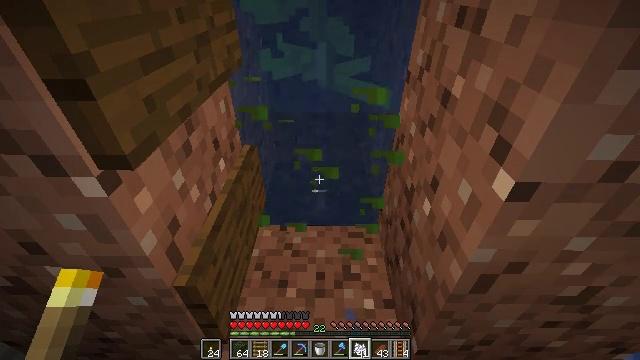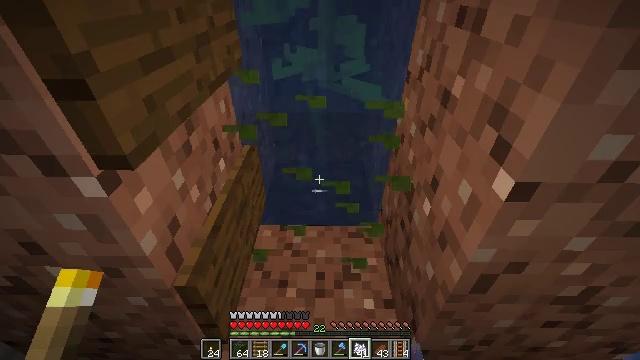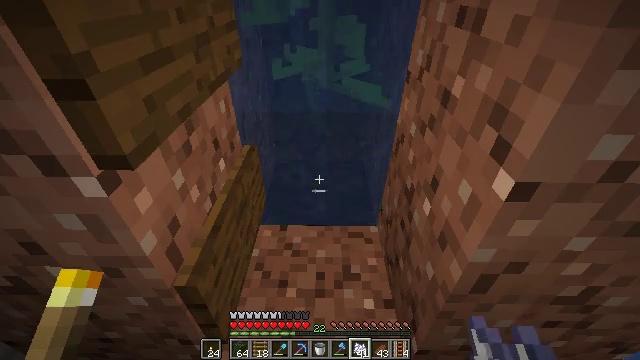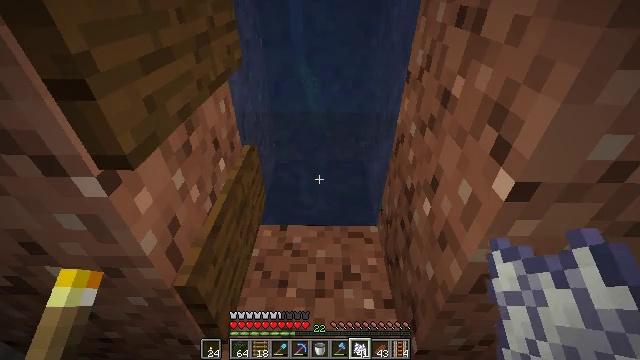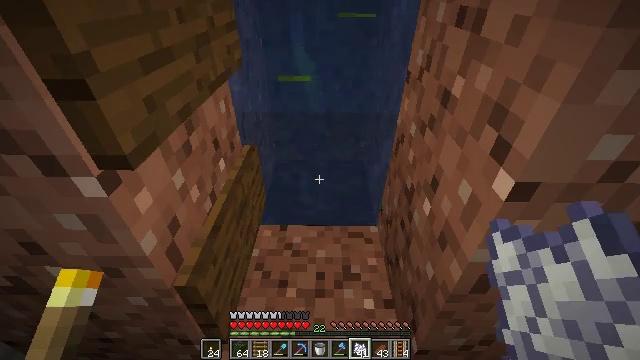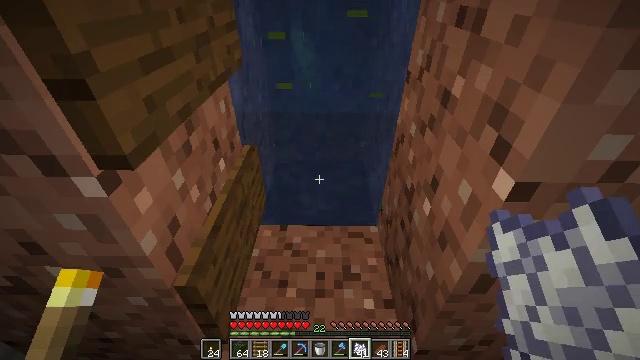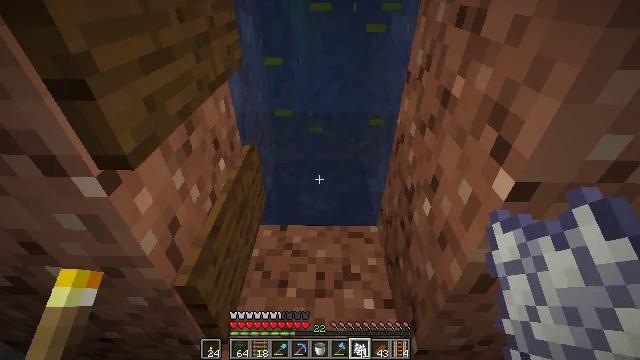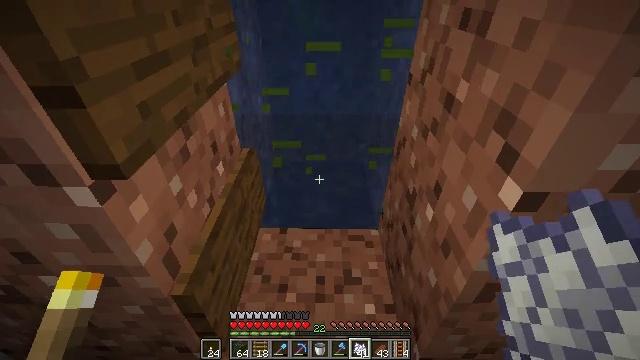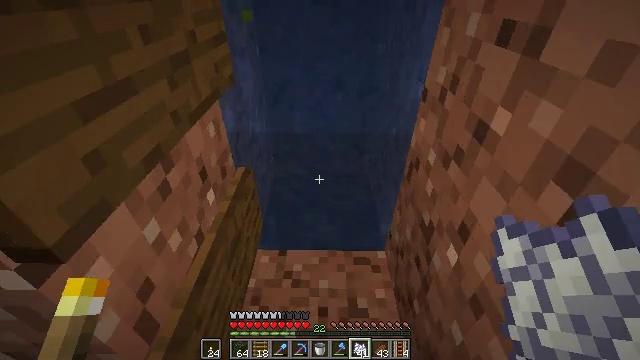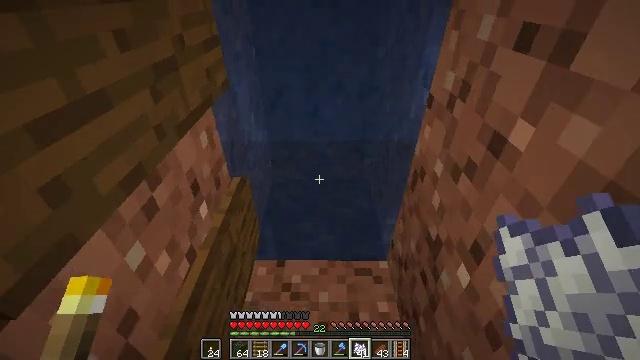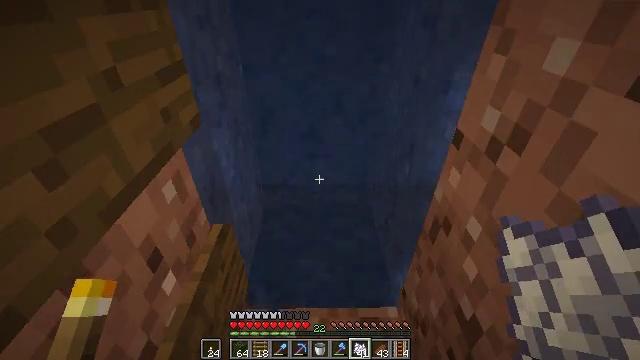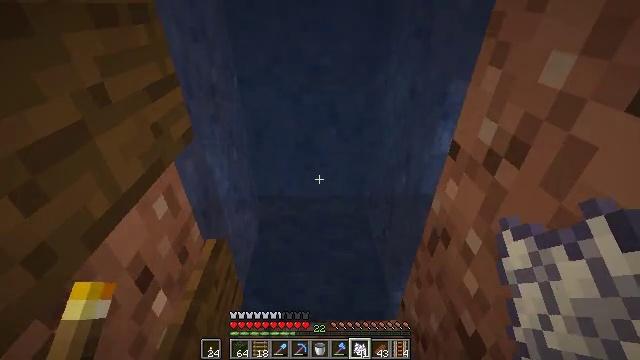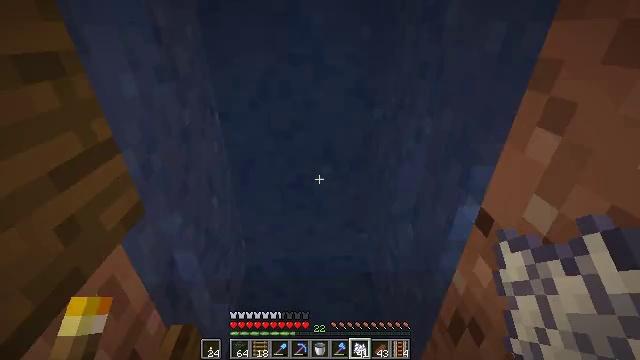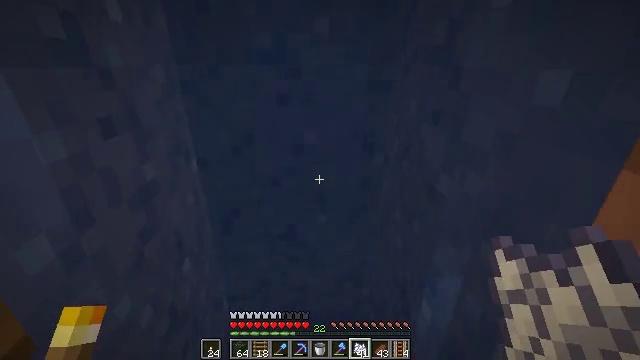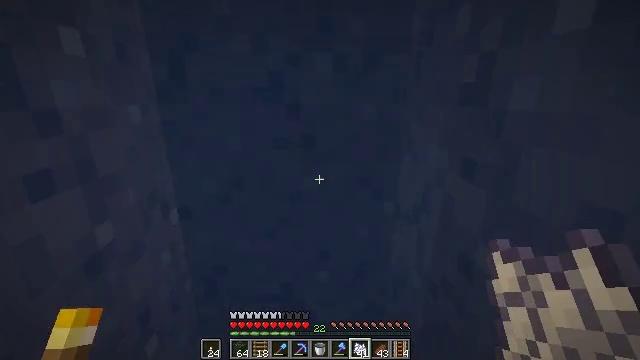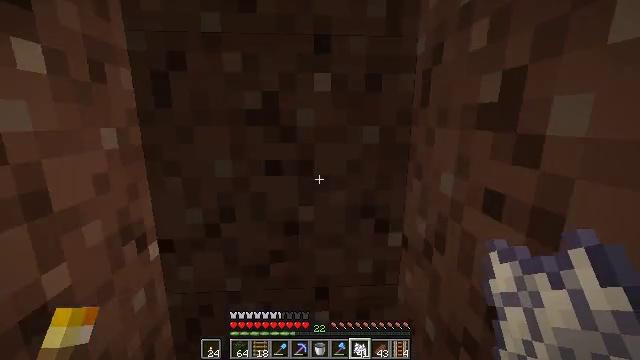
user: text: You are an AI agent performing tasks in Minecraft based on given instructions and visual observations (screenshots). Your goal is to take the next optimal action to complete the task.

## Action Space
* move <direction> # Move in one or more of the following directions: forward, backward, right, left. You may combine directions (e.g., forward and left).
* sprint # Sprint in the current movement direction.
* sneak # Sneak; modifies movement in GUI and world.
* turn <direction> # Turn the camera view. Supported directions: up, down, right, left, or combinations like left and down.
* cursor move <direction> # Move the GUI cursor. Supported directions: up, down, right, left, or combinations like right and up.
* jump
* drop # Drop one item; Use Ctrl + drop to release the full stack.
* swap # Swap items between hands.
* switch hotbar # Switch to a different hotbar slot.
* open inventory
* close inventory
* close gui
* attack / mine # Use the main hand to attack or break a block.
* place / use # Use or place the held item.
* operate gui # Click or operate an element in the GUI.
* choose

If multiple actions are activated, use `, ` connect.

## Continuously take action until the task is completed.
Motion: motion action
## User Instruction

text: Retrieve the blue bed from the ground.
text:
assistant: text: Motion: no_op
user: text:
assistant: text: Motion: no_op
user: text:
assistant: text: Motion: no_op
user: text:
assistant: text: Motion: no_op
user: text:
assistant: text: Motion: no_op
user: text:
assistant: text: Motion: no_op
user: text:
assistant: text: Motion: move forward
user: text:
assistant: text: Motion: move forward
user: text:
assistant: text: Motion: move forward
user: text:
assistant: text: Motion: move forward, turn right and up
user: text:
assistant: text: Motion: move forward, turn right and up
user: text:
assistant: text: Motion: move forward, turn right and up
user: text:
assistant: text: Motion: move forward, turn right and up
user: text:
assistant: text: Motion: move forward, turn up
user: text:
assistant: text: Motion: move forward, turn up
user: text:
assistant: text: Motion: move forward, turn up
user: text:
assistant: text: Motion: move forward, turn up
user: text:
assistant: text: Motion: move forward, turn left and up
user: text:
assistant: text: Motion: move forward, turn up
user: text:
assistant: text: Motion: move forward, turn up
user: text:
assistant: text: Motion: turn left and up
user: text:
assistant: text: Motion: no_op
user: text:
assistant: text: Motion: no_op
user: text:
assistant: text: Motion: no_op
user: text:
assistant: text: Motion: no_op
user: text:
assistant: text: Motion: no_op
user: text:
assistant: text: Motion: no_op
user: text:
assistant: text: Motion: turn up
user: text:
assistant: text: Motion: turn up
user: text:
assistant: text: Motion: turn up